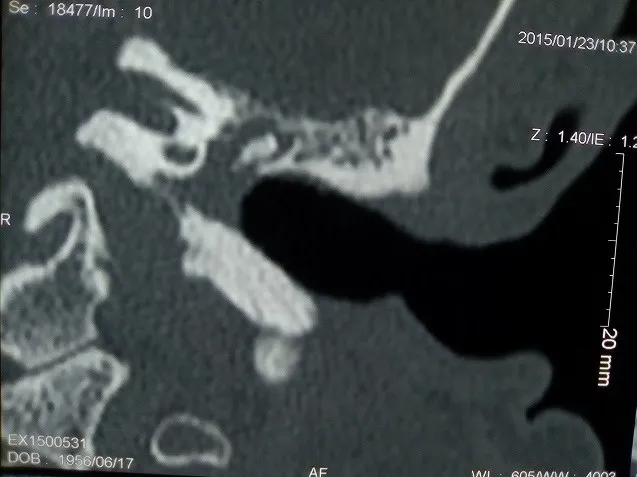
Coronal view of temporal CT showed complete opacification of the middle ear and mastoid indicating a soft tissue mass.
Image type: radiology (ct)